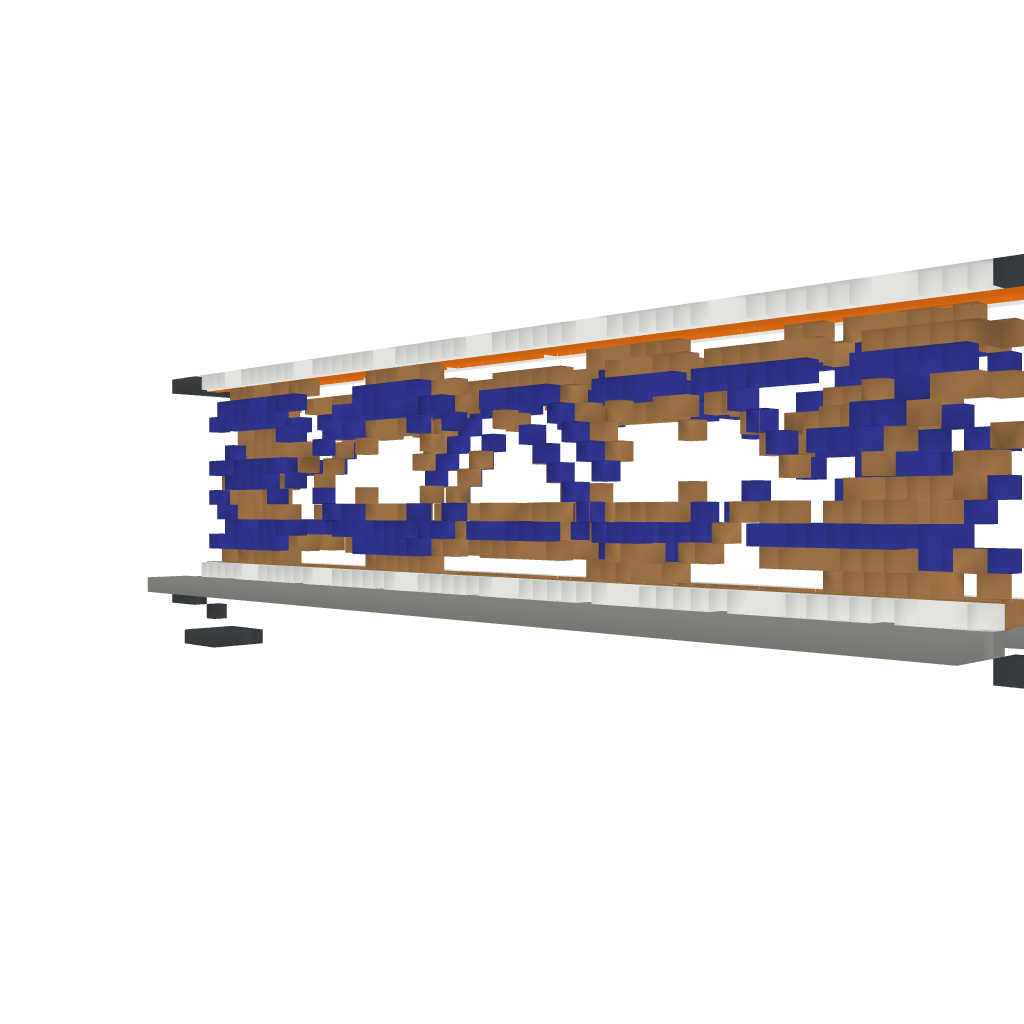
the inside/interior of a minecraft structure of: sony logo